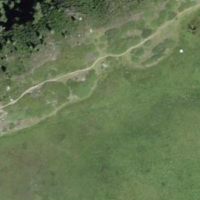
EUNIS habitat code: 26
Species observed at this site:
Empetrum nigrum
Sempervivum montanum